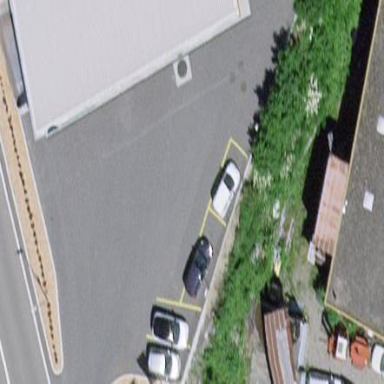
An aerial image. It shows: Parking area with surface.